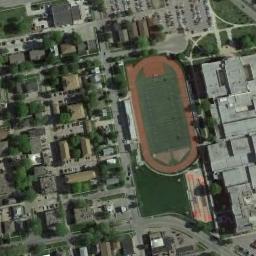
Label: ground_track_field